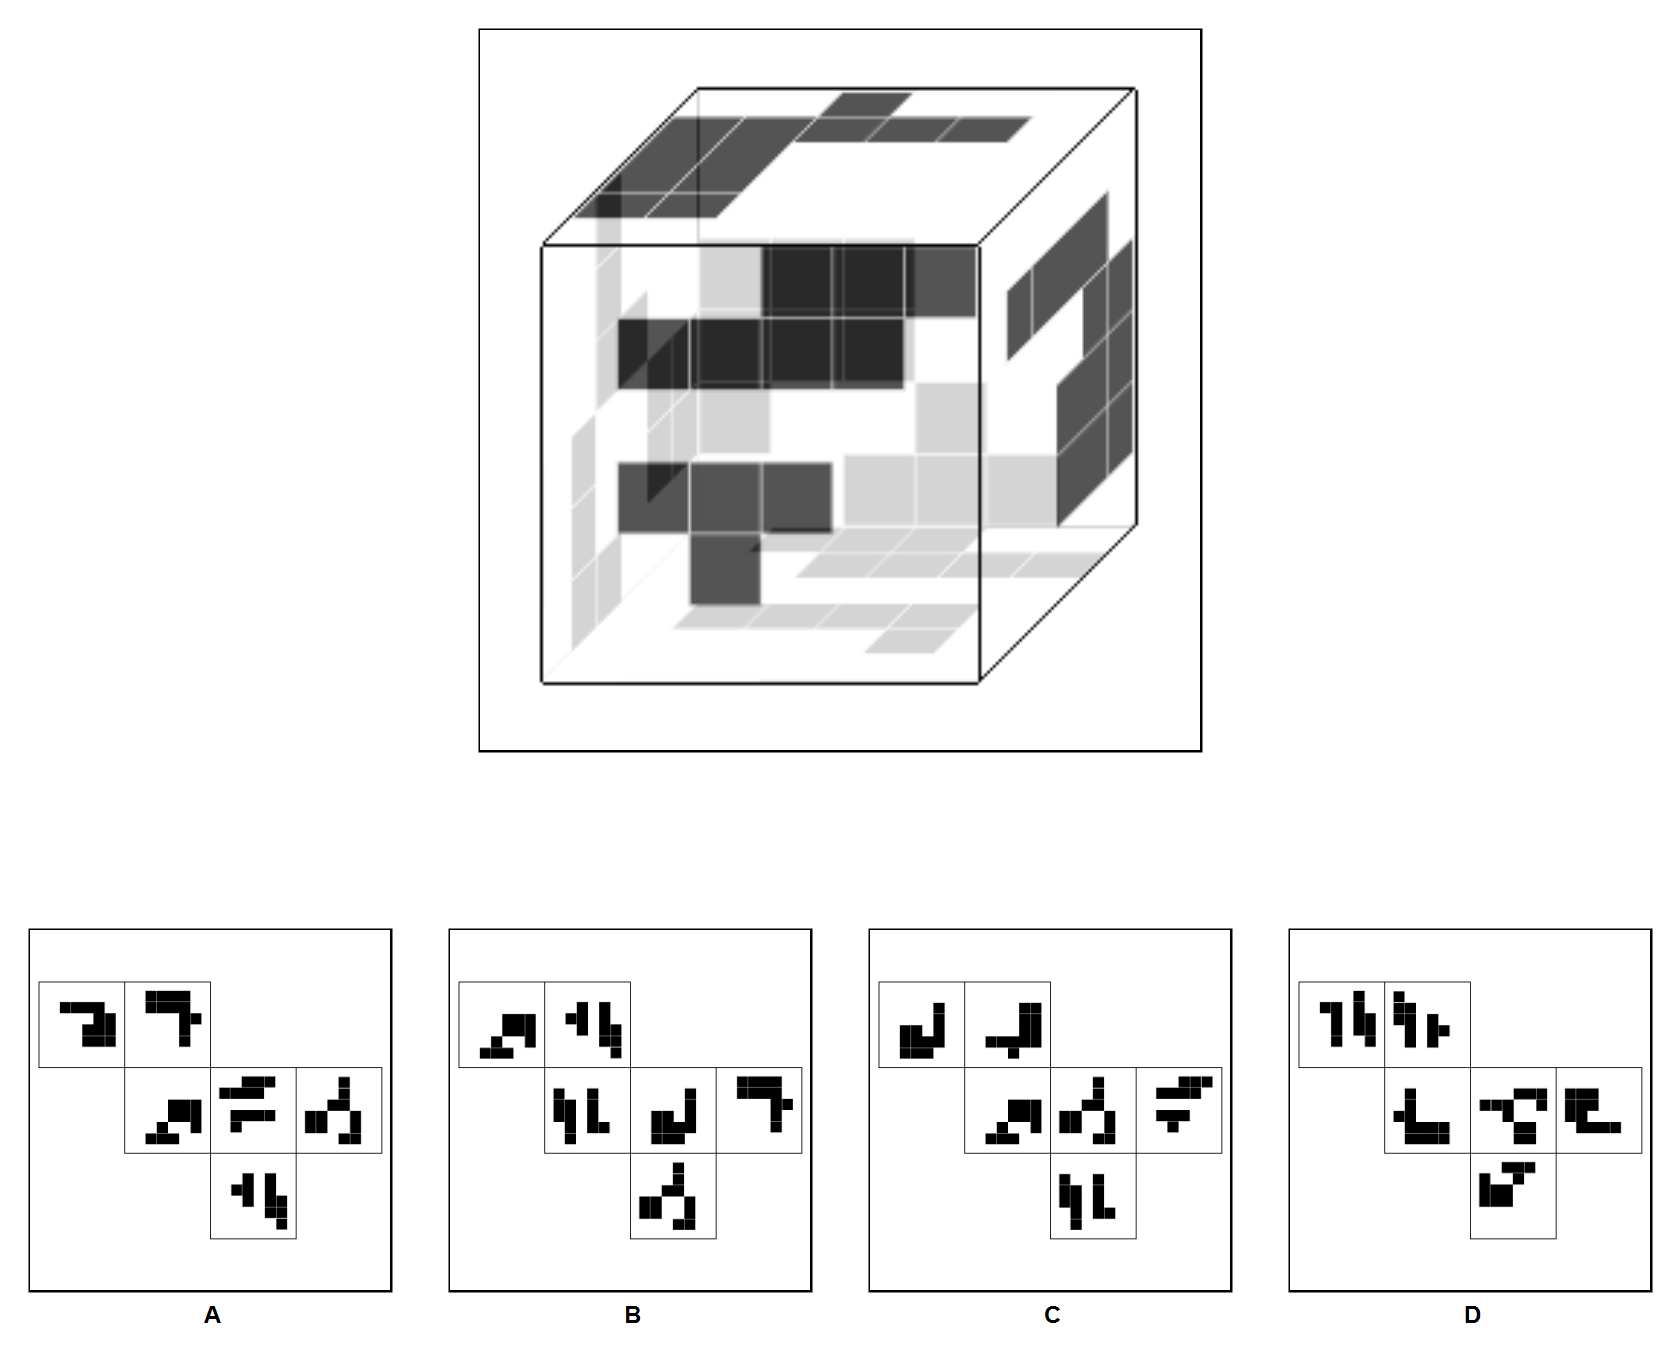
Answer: C